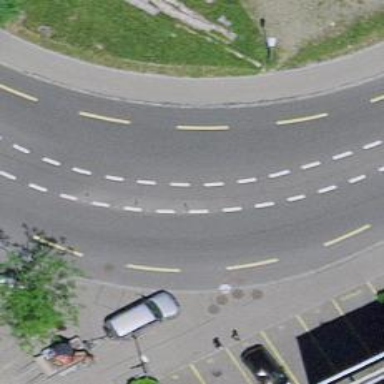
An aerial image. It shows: Tertiary road with asphalt surface. Both sides of the road have sidewalks and there is dedicated cycle lane.